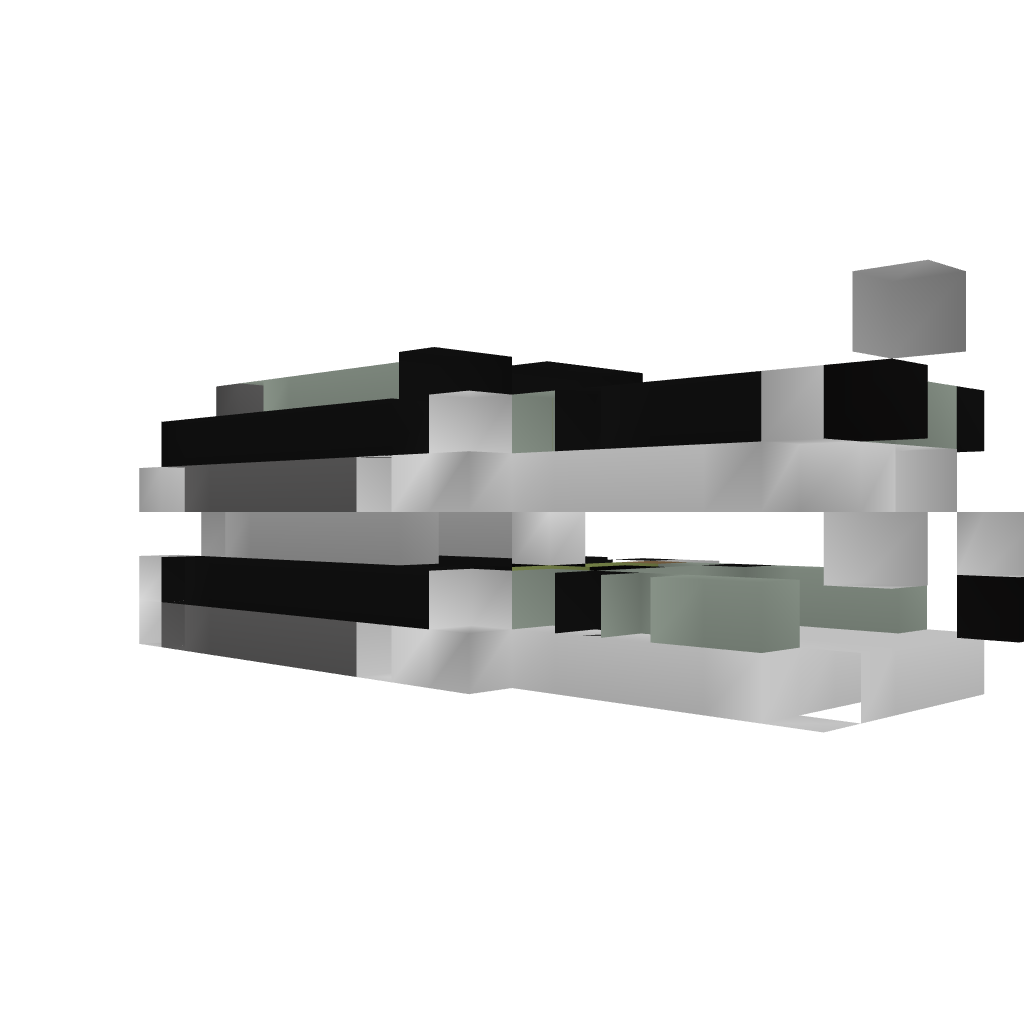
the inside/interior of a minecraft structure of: Cannon rapid fire